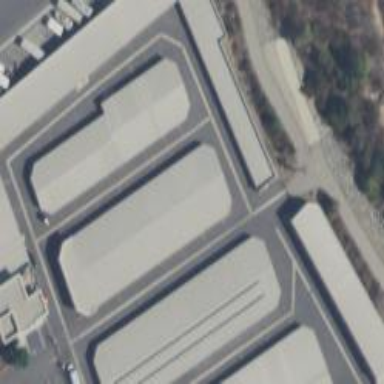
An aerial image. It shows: Storage rental shop located in building.